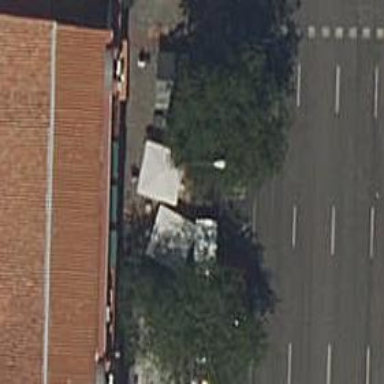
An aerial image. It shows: Restaurant.